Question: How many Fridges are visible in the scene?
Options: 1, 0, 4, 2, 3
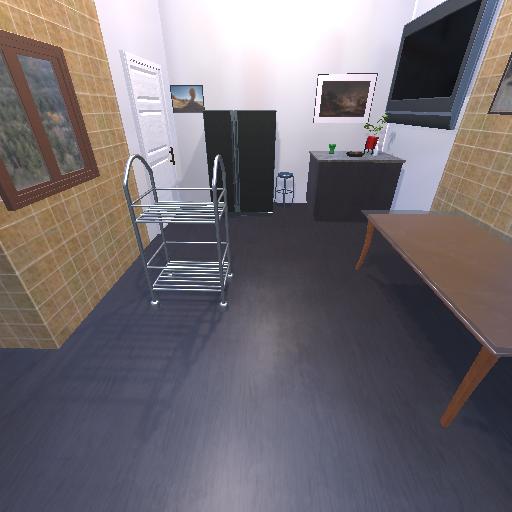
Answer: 1